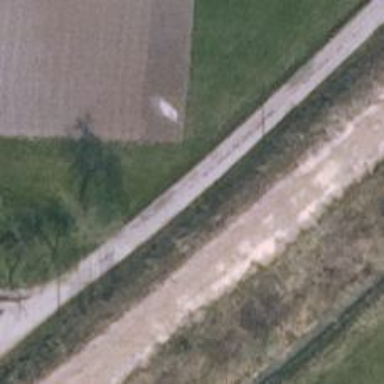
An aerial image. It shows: Service road with tracktype grade 3.